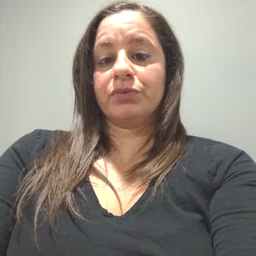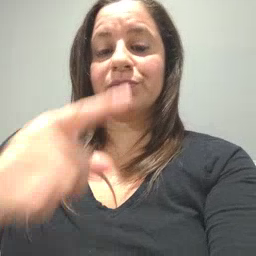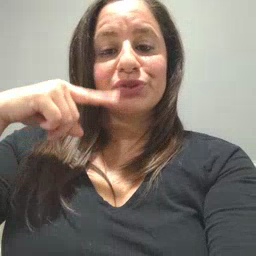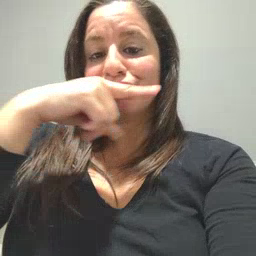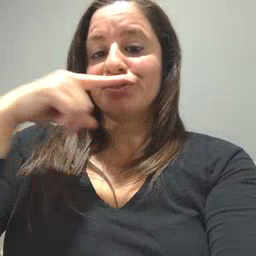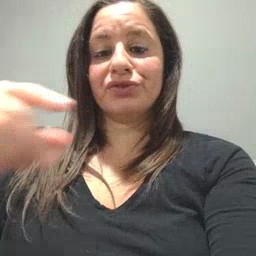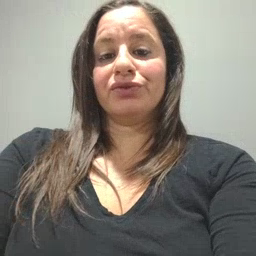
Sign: toothbrush